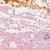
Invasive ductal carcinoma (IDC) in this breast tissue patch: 0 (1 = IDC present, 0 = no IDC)